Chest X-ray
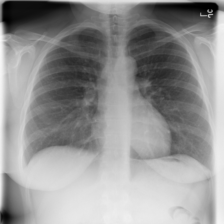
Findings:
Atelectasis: negative
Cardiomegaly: negative
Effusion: negative
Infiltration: positive
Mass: negative
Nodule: negative
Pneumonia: negative
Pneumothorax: negative
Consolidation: negative
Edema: negative
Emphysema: negative
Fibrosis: negative
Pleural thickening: negative
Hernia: negative